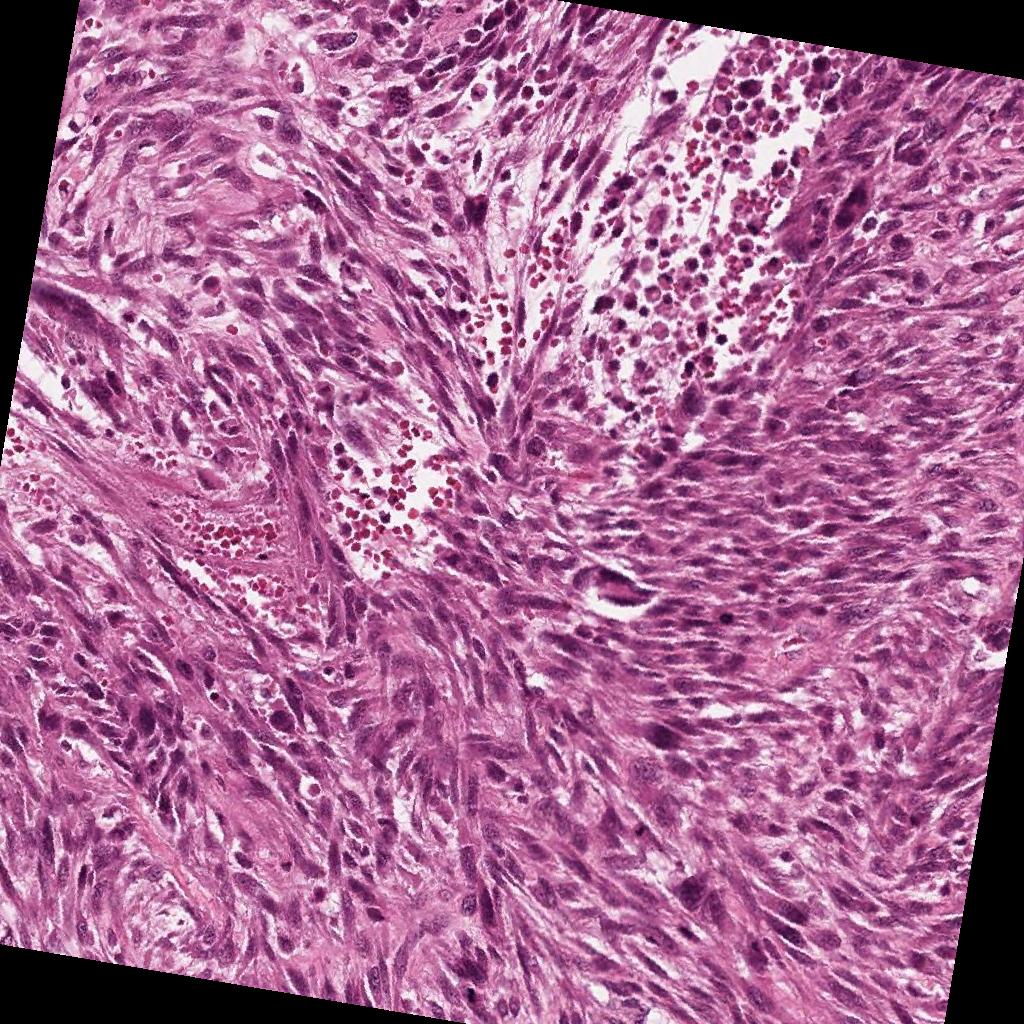
Label: Viable